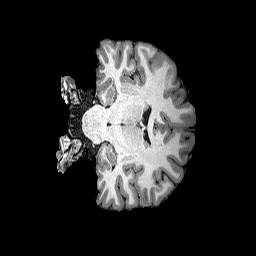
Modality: T1w
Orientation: coronal
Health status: healthy